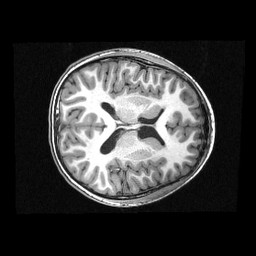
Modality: T1w
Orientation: axial
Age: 11
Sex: male
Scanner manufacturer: siemens
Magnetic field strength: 3 T
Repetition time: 2.3 s
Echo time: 0.00336 s